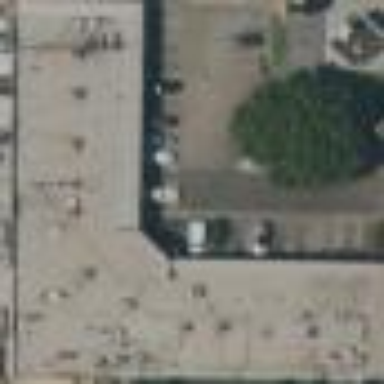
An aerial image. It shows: Retail building.